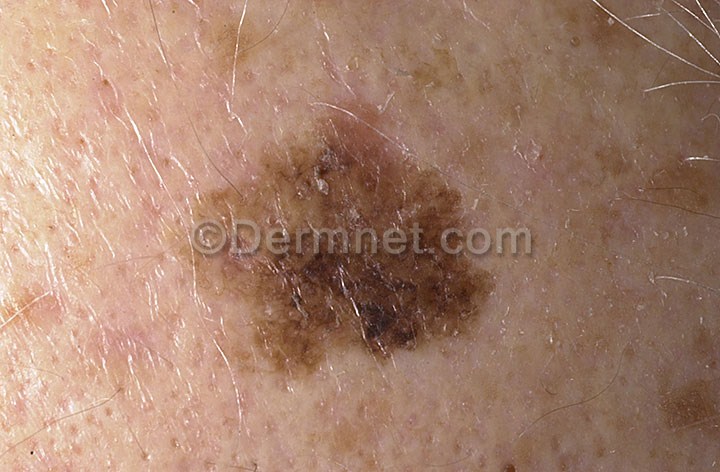
Disease: Light Diseases and Disorders of Pigmentation